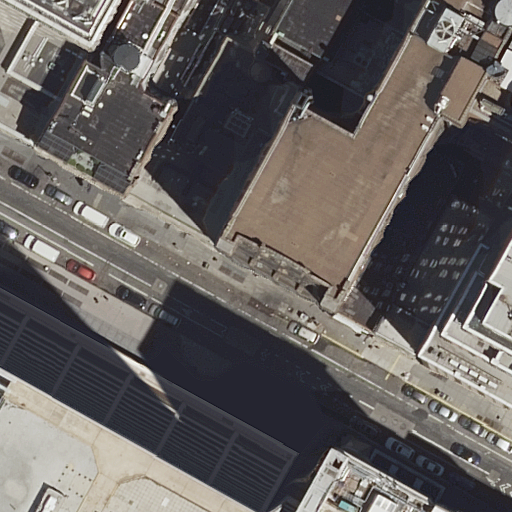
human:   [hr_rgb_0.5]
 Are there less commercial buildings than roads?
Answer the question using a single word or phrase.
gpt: no

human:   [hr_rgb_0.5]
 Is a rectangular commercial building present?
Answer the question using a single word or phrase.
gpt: yes

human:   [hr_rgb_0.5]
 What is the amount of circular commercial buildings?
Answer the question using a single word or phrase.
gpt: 0

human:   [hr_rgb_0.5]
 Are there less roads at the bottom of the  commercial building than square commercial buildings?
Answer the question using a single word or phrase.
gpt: no

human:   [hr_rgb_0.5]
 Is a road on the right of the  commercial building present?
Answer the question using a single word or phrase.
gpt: yes

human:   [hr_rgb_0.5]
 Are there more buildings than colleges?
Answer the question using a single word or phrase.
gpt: yes

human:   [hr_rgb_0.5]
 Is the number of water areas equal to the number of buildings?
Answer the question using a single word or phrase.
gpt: no

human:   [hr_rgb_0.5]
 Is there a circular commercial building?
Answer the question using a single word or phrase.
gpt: no

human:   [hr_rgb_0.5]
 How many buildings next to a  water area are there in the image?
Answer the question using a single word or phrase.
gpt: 0

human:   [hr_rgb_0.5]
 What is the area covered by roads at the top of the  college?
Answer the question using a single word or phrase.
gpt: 0m2

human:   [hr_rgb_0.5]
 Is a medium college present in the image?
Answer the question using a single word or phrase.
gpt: no

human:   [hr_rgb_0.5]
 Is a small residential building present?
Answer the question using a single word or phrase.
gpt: yes

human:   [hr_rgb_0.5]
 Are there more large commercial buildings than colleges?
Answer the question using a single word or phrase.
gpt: no

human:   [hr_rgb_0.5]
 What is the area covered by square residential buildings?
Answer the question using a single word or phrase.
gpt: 0m2

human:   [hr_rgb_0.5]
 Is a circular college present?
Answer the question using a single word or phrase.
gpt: no

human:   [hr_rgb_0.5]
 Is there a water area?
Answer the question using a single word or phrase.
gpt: no

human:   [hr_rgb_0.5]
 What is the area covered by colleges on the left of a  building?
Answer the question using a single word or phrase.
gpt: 2286m2

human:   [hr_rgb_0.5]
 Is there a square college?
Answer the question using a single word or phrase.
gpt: no

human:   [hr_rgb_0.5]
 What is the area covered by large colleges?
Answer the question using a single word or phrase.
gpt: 2286m2

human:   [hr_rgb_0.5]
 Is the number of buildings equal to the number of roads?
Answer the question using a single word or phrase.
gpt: no

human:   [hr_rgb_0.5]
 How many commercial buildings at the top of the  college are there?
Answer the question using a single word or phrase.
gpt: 0

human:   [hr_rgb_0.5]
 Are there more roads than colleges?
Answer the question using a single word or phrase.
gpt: no

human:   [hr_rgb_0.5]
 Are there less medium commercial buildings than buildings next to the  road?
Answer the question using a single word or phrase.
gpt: yes

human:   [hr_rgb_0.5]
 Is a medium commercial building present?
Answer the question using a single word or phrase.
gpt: no

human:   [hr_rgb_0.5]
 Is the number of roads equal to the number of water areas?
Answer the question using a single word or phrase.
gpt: no

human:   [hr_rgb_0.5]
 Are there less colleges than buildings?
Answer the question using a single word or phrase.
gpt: yes

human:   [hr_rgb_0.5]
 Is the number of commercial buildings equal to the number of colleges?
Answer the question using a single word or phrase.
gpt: yes

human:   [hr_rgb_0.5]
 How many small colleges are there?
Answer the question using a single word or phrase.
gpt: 0

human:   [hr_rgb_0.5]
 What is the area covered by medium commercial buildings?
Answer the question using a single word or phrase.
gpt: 0m2

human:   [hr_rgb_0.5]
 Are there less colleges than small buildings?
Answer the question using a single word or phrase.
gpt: yes

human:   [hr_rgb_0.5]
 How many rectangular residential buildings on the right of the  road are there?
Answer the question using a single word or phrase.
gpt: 4

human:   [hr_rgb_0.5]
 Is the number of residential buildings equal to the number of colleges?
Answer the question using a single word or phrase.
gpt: no

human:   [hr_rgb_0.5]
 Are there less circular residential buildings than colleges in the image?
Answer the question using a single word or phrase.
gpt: yes

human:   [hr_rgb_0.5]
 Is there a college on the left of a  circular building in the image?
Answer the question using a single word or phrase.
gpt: no

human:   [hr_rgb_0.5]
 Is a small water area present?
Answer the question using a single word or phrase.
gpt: no

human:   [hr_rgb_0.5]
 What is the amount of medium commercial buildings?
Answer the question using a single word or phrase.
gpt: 0